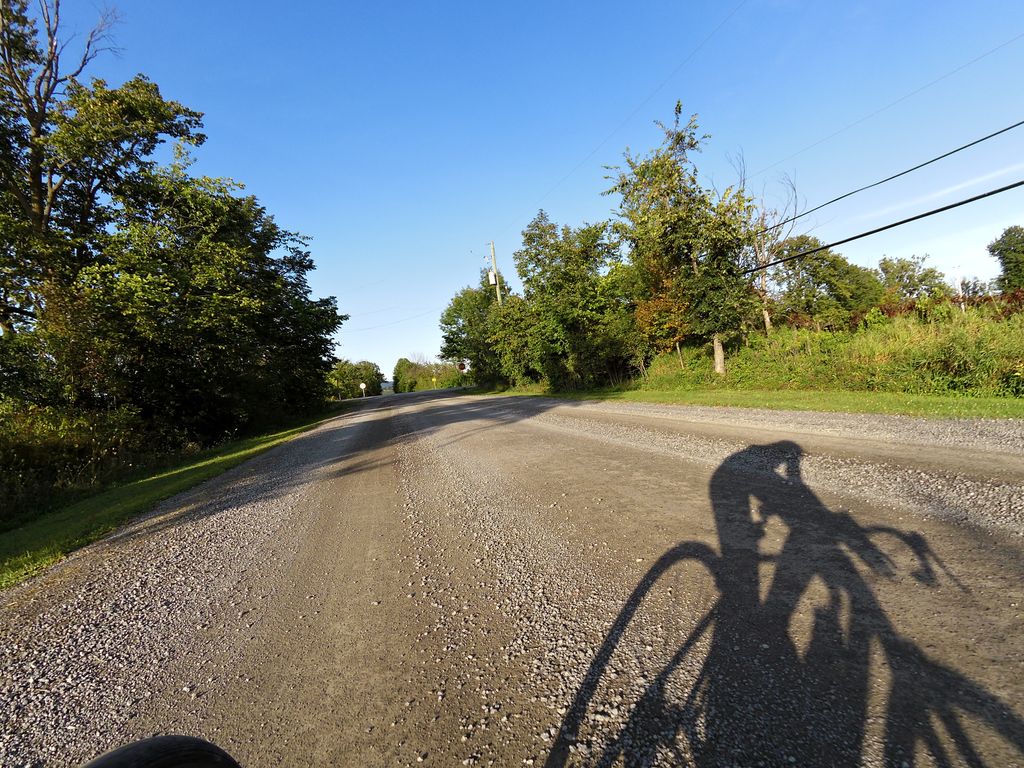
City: ottawa-gatineau